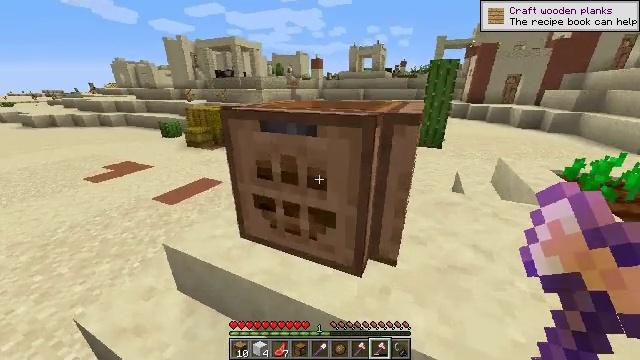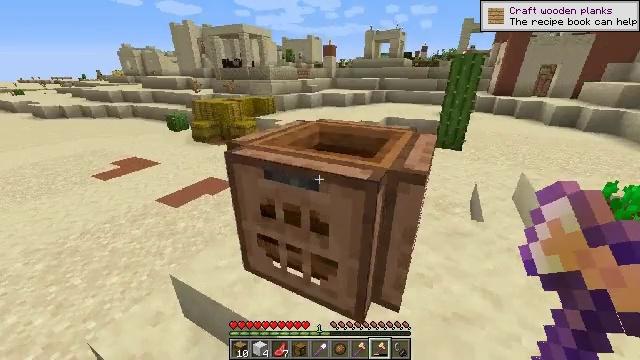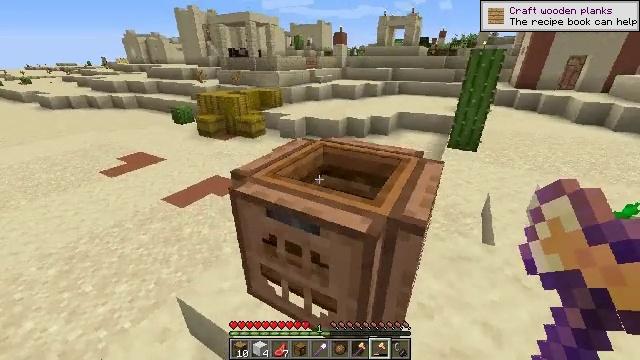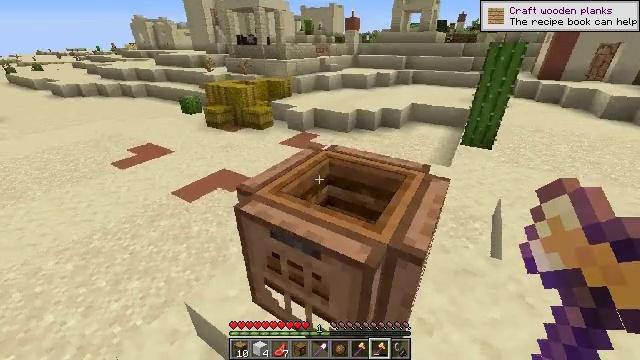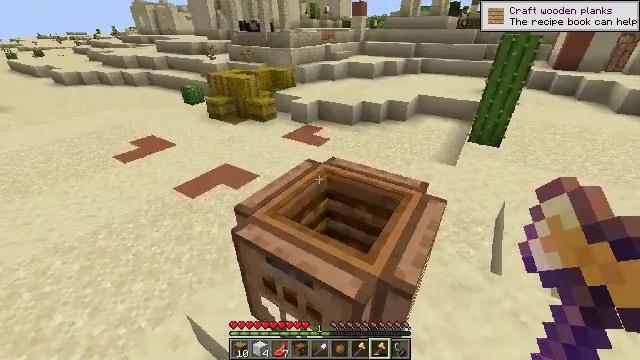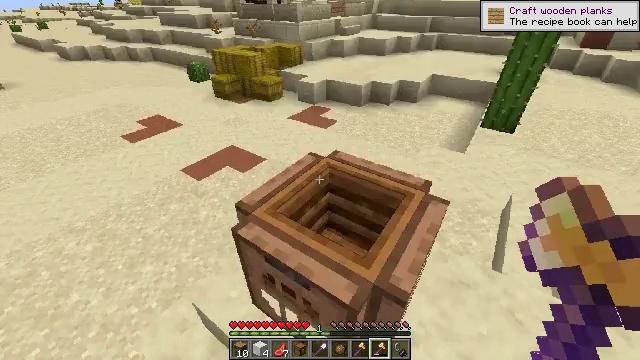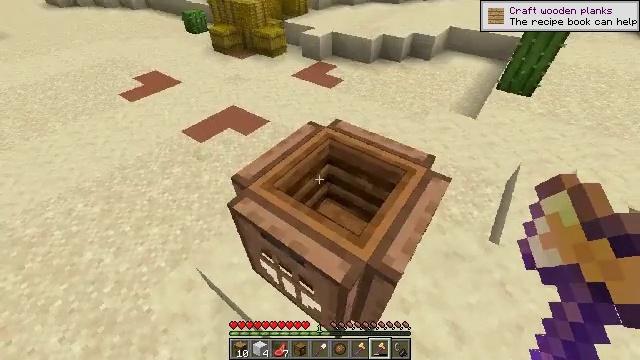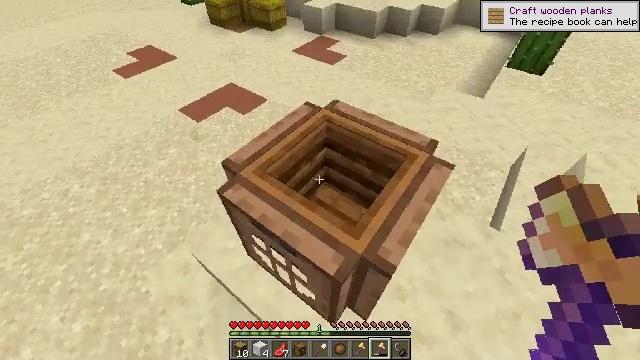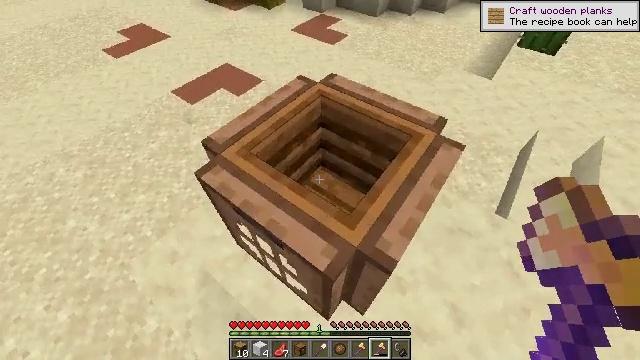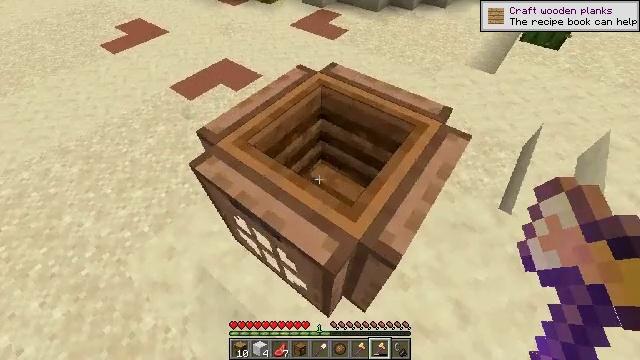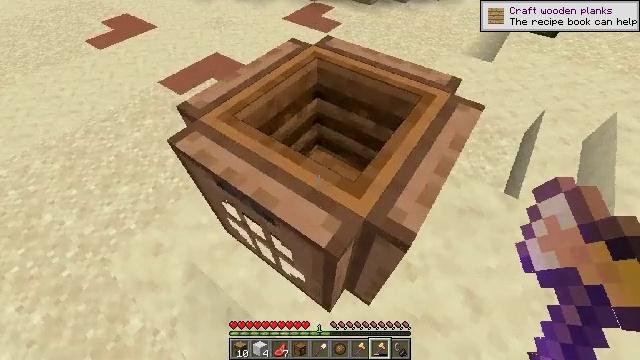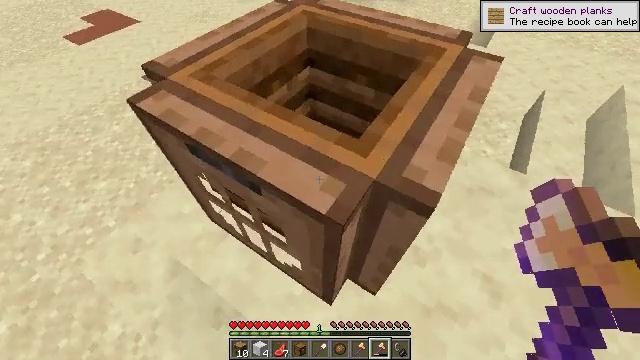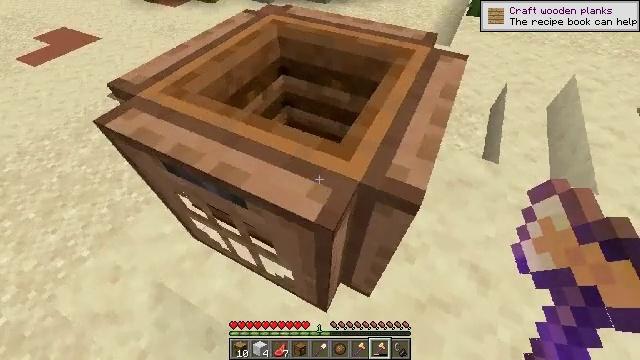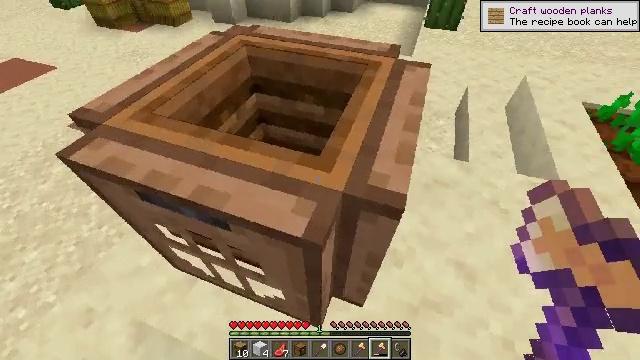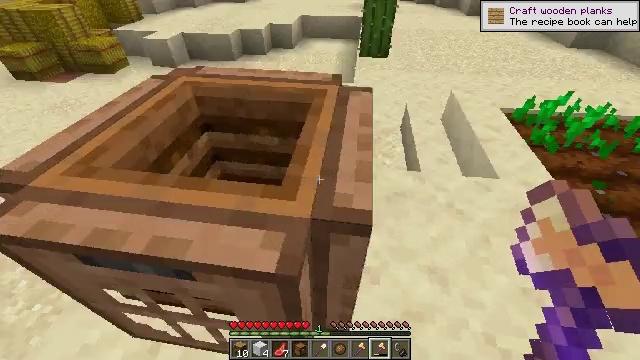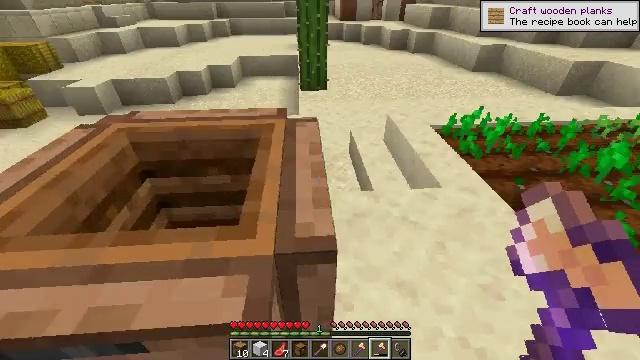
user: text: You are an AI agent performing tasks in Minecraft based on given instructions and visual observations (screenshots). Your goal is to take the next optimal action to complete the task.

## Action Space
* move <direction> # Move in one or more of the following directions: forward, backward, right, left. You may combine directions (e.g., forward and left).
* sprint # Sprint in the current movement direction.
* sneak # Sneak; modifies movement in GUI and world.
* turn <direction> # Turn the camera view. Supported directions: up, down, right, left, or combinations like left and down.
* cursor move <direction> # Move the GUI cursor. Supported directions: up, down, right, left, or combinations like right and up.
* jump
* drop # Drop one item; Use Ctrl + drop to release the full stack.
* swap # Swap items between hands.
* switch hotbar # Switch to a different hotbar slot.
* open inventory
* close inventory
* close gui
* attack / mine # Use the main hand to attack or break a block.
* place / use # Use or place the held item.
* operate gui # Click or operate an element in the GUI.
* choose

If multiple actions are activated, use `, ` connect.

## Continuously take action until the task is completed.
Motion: motion action
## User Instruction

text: Collect the lime bed for later use.
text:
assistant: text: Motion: move forward and move right, turn left and down, jump
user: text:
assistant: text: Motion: move forward and move right, turn left and down, jump
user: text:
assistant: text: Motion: move forward and move right, turn left and down
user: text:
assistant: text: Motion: move forward, turn left and down
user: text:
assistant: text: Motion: move forward, turn left and down
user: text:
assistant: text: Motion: move forward, turn left and down
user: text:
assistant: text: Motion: turn down
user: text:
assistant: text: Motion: turn down
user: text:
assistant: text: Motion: no_op
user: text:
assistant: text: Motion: turn right
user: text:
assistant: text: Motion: turn right
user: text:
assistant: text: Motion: turn right and up
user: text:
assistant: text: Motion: turn right and up
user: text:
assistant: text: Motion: turn right and up
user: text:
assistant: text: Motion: turn right and up
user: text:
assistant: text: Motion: move forward and move right, turn right and up
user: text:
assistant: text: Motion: move forward and move right
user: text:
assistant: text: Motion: move forward and move right
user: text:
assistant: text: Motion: move forward and move right, turn left
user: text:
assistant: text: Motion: move forward and move right, turn left and up
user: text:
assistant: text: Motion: move forward and move right, turn left and up
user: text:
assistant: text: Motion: move forward
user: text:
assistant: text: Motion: move forward
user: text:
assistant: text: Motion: move forward
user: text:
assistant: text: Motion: move forward
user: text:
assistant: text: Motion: move forward, turn up
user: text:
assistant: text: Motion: move forward, turn right and up
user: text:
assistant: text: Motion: move forward, turn right and up
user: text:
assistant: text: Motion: move forward
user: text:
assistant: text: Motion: move forward